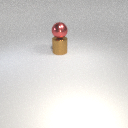
large red metal sphere above large brown metal cylinder